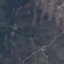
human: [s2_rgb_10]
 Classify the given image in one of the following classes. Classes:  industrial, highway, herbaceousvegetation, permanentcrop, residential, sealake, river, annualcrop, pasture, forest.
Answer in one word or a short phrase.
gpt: HerbaceousVegetation